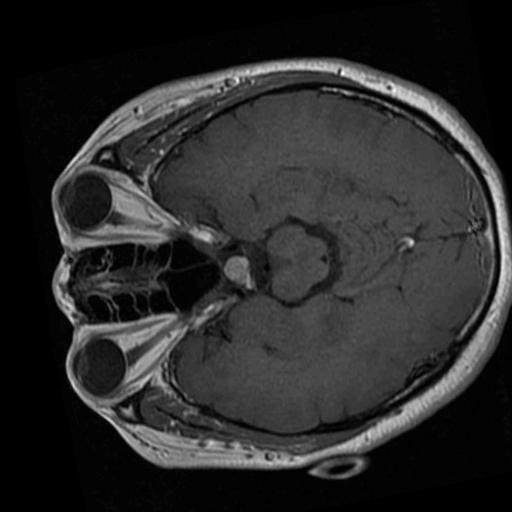
Label: brain_tumor